Field crop: tomato
Growth stage: 1
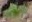
Species: solanum